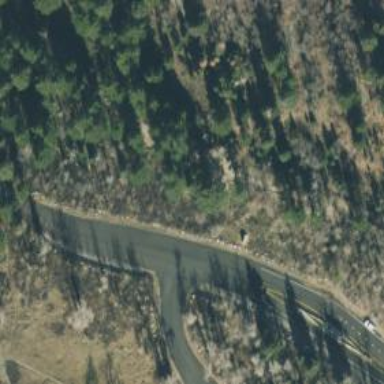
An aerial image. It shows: Tertiary road with asphalt surface.